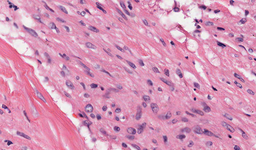
Tumor epithelial tissue: no
Tumor-associated stroma tissue: yes
Normal tissue: no